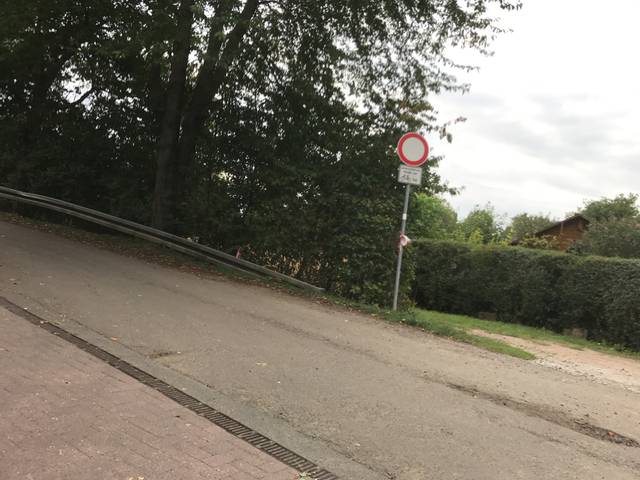
Region: Germany
Coordinates: 49.986, 8.232